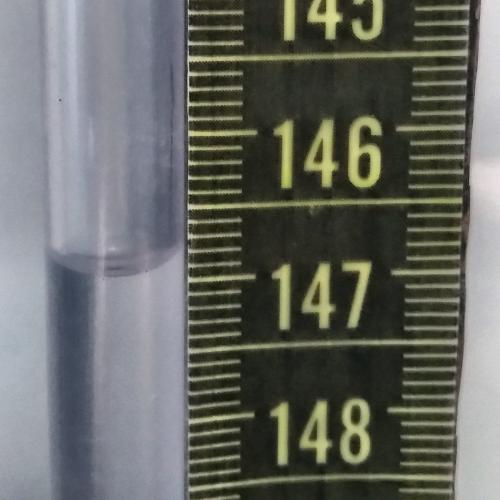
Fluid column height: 146.9 cm